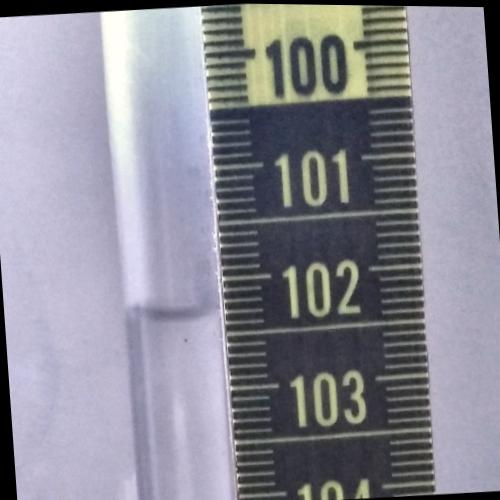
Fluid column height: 102.3 cm